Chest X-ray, PA view. Patient: 76 years old, sex M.
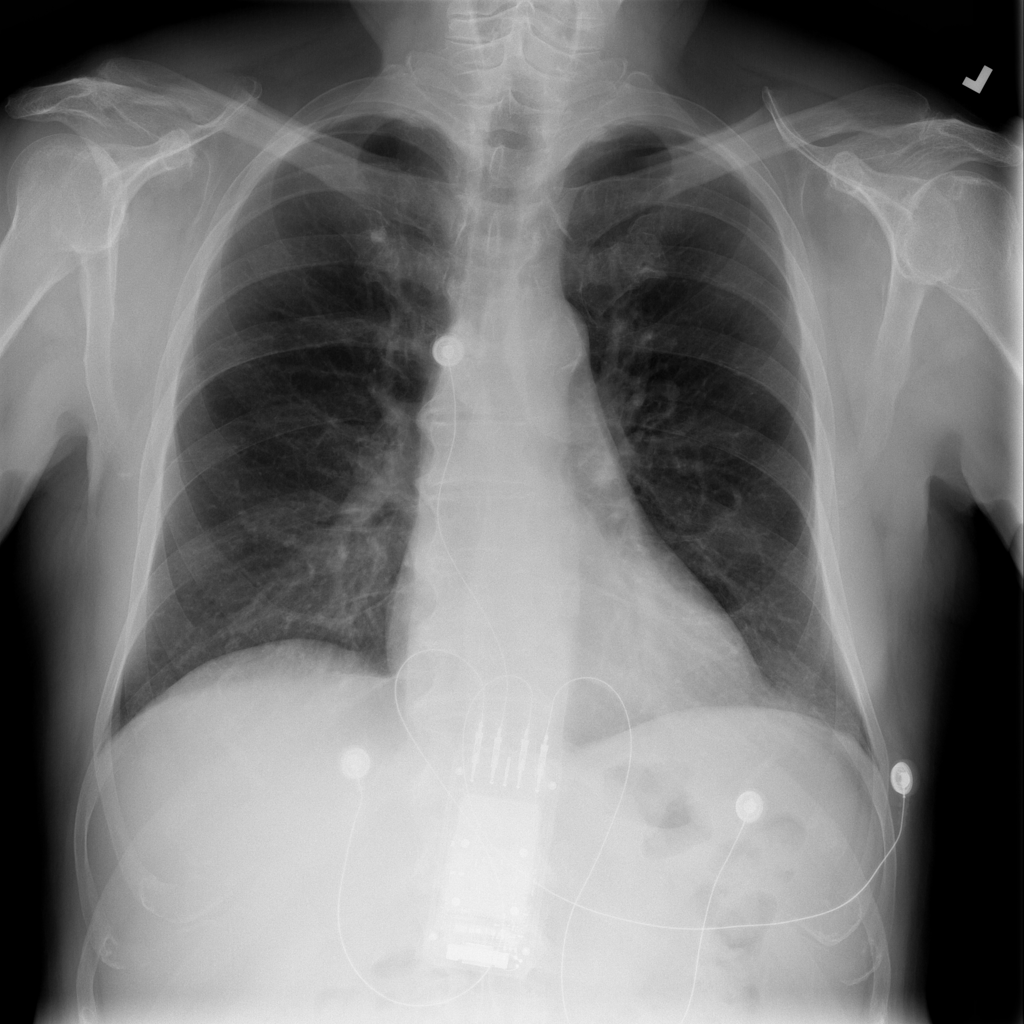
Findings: No Finding